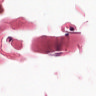
Metastatic tissue present: no